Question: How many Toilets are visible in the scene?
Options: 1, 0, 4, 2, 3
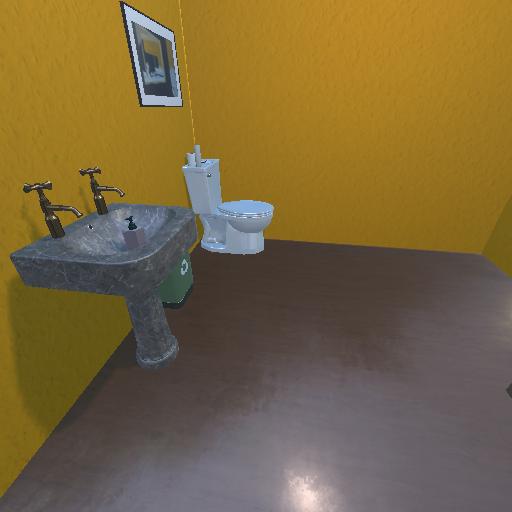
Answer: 1